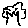
Label: tree